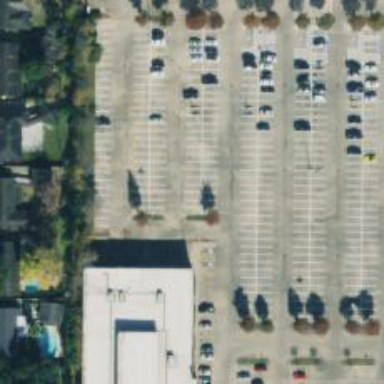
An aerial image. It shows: Parking space is available.